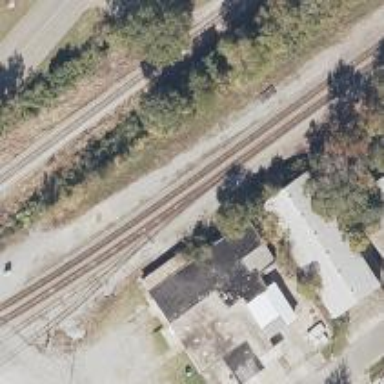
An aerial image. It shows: Railway siding with rails.